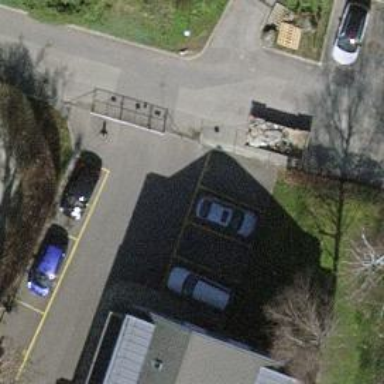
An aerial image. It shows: Fence.